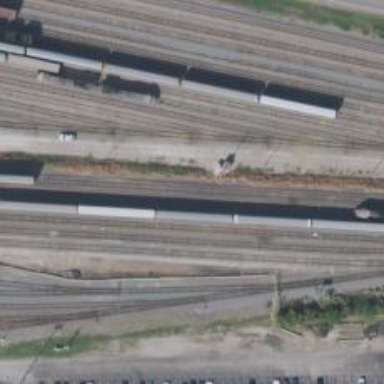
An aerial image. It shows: Railway yard used for servicing trains.